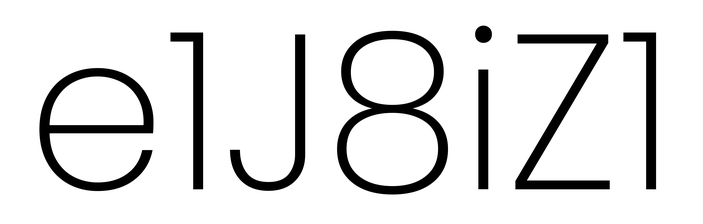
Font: Poppins-ExtraLight